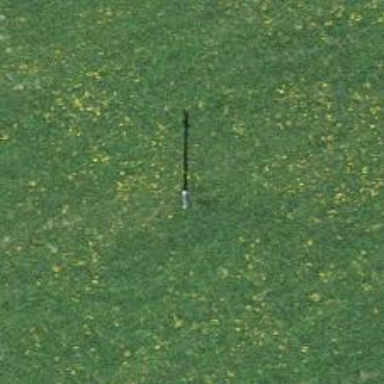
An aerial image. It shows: Power pole.